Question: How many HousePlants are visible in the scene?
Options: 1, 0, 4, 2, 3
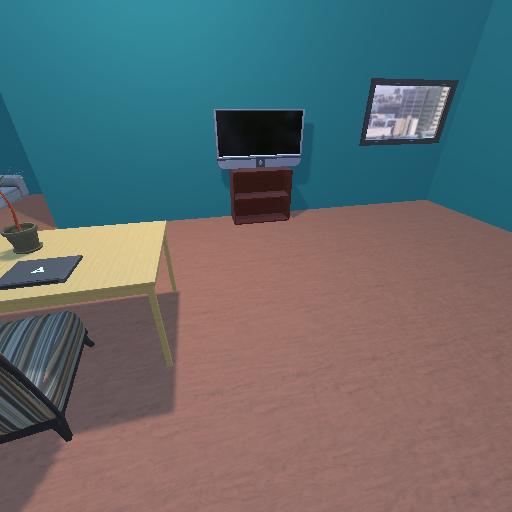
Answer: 1